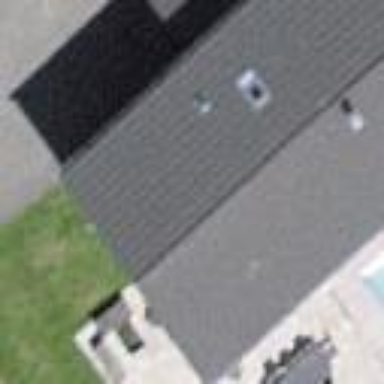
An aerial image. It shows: Simple and straightforward house.